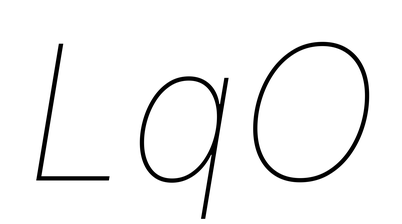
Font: Inter-Italic_Thin_Italic